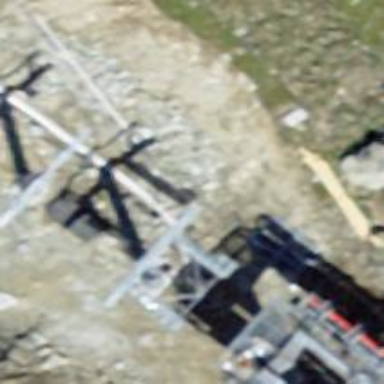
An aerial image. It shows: Pylon used for aerialway.